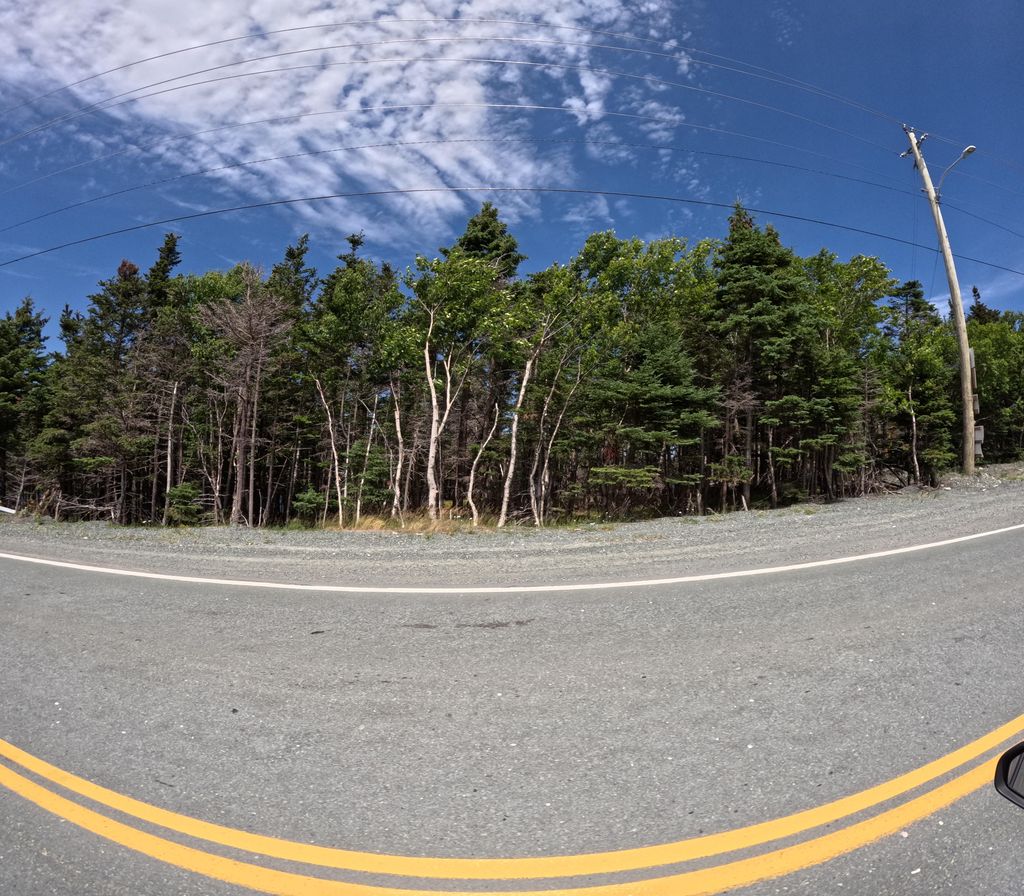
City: st_johns